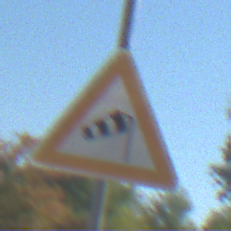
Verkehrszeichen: SeitenwindVonRechts
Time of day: Midday
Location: Outdoor (Nature)
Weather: Clear
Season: Summer
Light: Natural